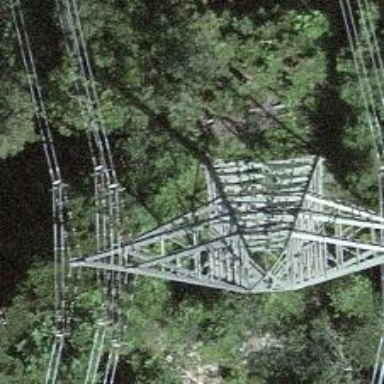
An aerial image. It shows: Power tower.